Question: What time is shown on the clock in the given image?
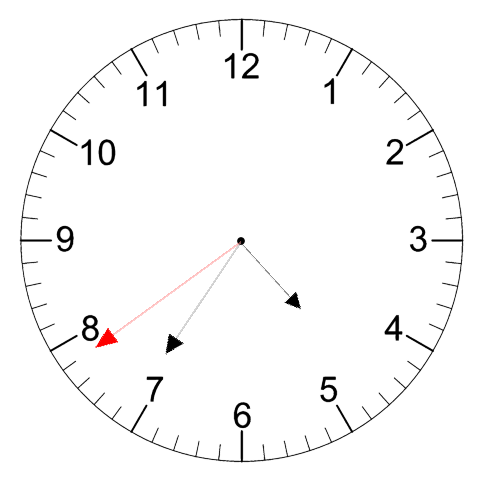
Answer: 04:35:39